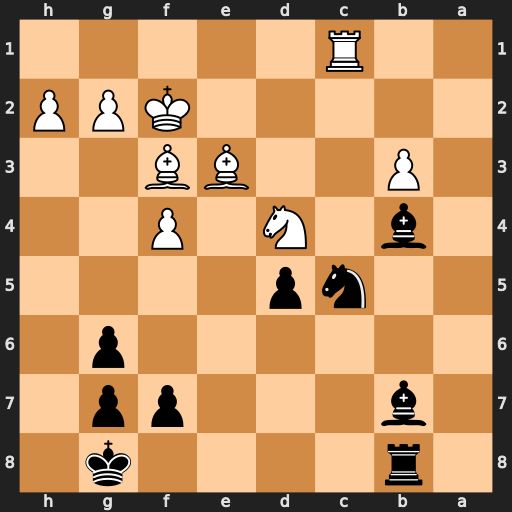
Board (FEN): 1r4k1/1b3pp1/6p1/2np4/1b1N1P2/1P2BB2/5KPP/2R5
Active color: b
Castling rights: -
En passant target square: -
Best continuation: Nd3+ Ke2 Nxc1+